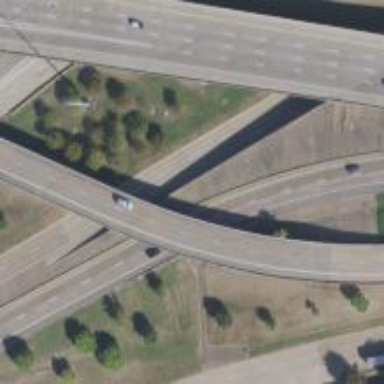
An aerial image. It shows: Secondary link road with bridge.